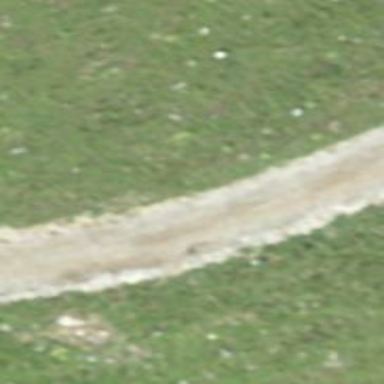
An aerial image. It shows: Downhill path.